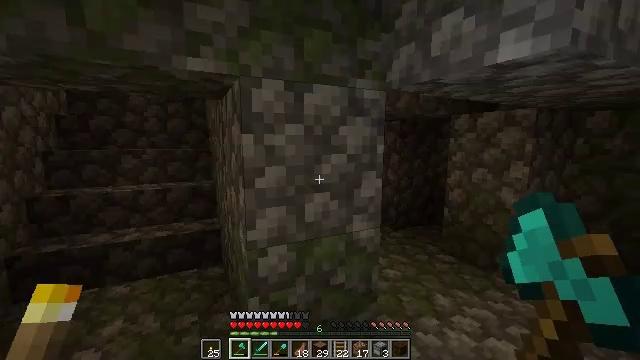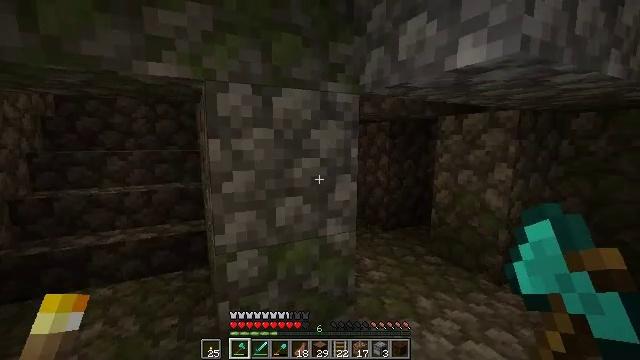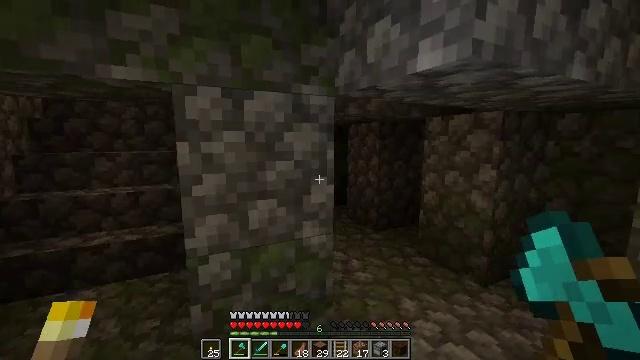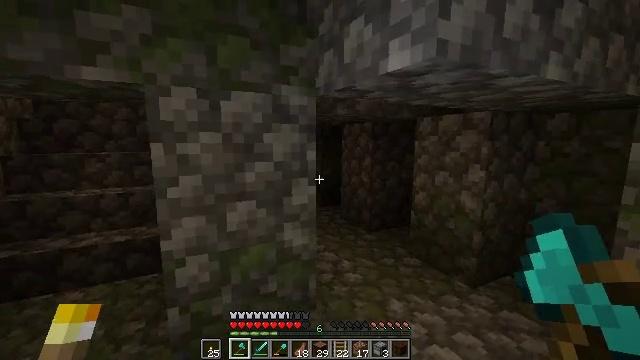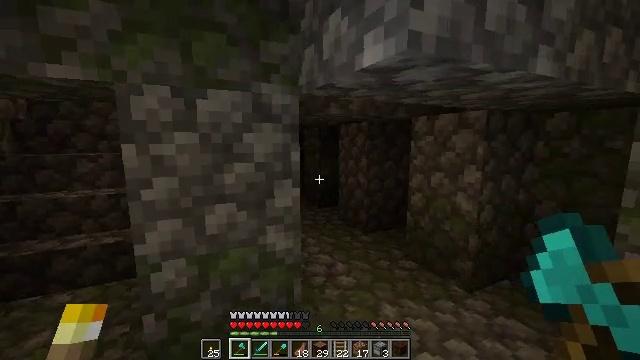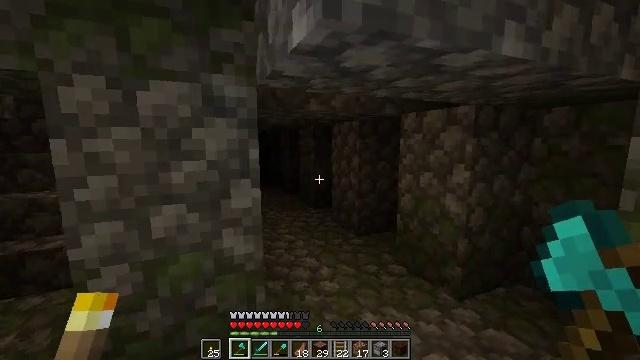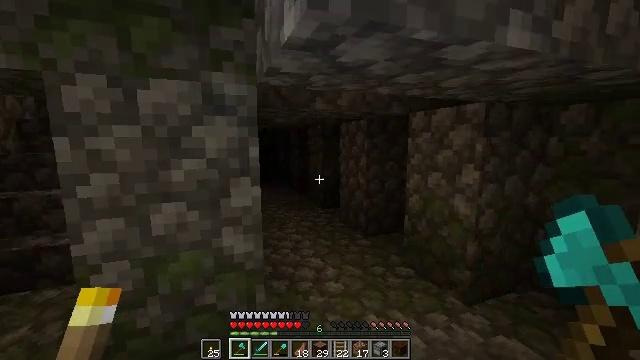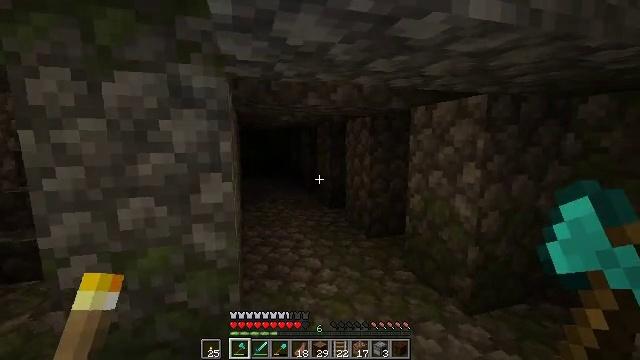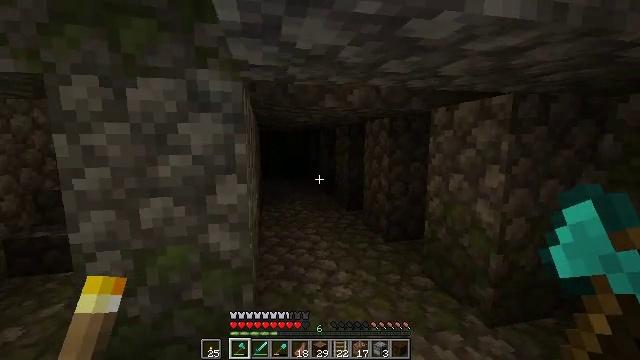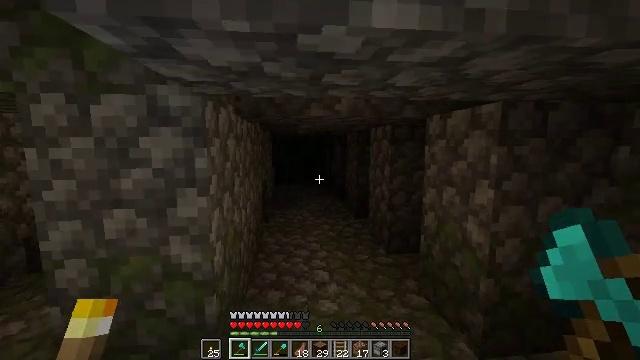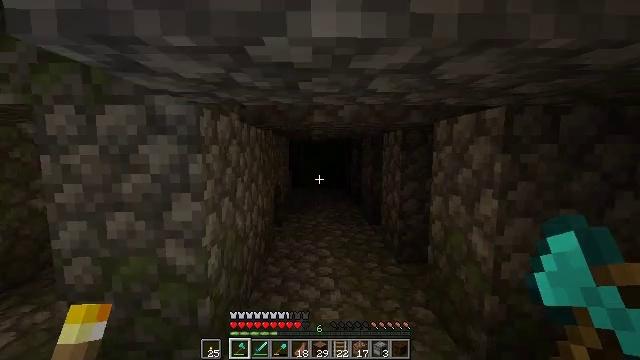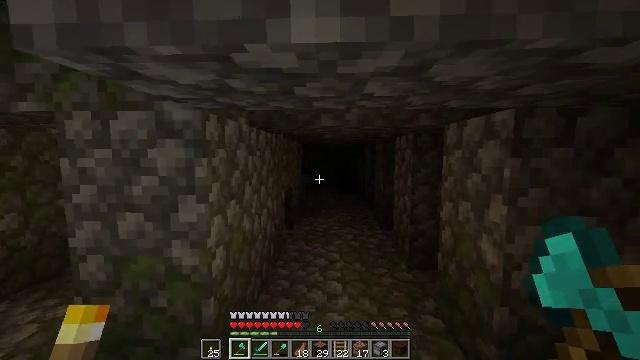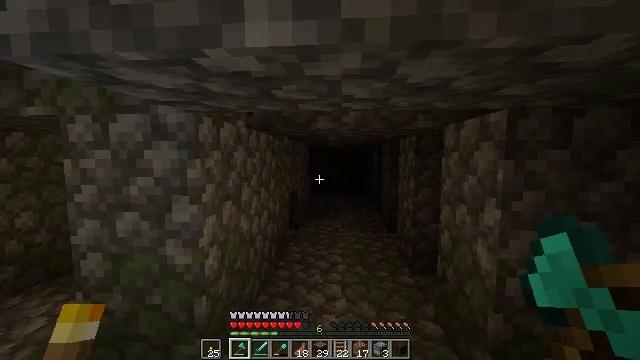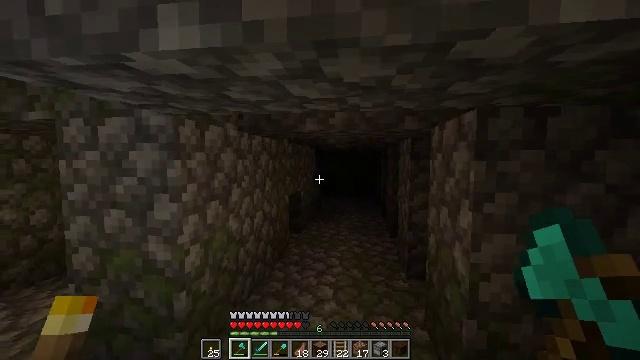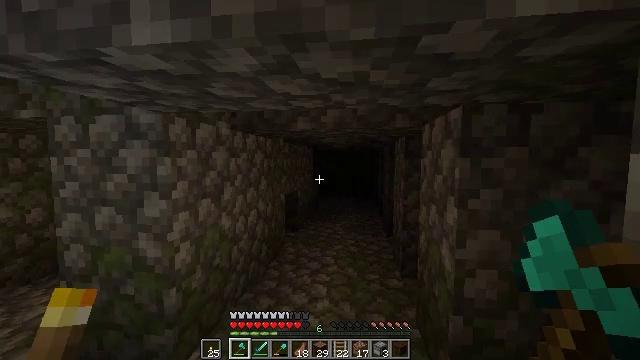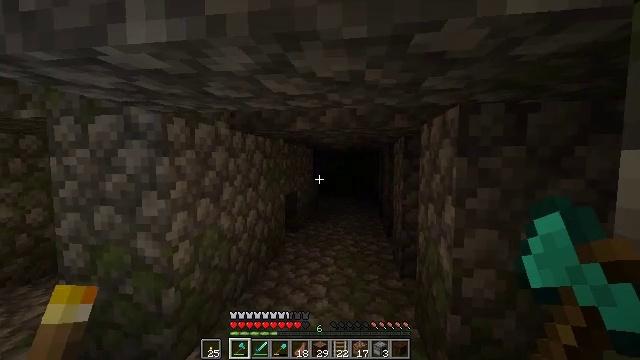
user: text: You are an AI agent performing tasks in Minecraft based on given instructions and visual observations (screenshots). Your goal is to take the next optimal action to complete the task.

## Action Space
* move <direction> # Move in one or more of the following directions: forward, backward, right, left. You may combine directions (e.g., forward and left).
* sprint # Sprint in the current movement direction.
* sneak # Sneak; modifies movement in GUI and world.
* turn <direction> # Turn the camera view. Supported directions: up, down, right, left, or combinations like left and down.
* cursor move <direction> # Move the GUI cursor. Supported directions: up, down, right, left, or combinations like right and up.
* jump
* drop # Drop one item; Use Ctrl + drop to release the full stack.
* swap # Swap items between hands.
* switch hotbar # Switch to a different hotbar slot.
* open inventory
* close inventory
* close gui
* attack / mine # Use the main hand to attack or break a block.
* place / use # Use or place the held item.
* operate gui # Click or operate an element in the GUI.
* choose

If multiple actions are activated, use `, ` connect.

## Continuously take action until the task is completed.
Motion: motion action
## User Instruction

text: Break the tripwire hook to disable the trap.
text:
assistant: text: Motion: move right
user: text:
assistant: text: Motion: move right
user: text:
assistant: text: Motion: move right
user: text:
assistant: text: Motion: move right
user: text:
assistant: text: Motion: move right, turn left
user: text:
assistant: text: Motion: move right, turn left
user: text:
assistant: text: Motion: move right, turn left
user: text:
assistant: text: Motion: move right, turn left
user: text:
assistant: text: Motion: move right, turn left and up
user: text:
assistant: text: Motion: move right, turn left and up
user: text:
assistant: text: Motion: move right, turn left
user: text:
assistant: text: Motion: move right, turn left
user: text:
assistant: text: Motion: turn left
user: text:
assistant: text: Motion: no_op
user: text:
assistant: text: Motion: no_op
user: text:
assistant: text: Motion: no_op
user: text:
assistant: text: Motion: no_op
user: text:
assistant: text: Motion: no_op
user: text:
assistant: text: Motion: no_op
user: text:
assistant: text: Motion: no_op
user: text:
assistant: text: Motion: no_op
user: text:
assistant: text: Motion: turn right
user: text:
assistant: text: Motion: turn right and up
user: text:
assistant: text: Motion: turn right and up
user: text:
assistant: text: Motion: turn left and up
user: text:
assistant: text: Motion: no_op
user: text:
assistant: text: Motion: no_op
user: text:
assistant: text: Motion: no_op
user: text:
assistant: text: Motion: no_op
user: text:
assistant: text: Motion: no_op